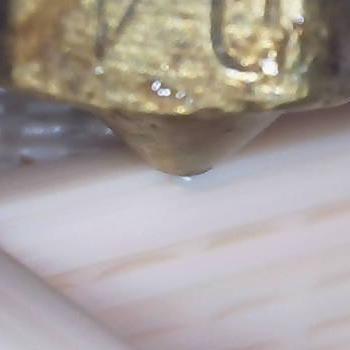
Flow rate: 126%